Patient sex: M
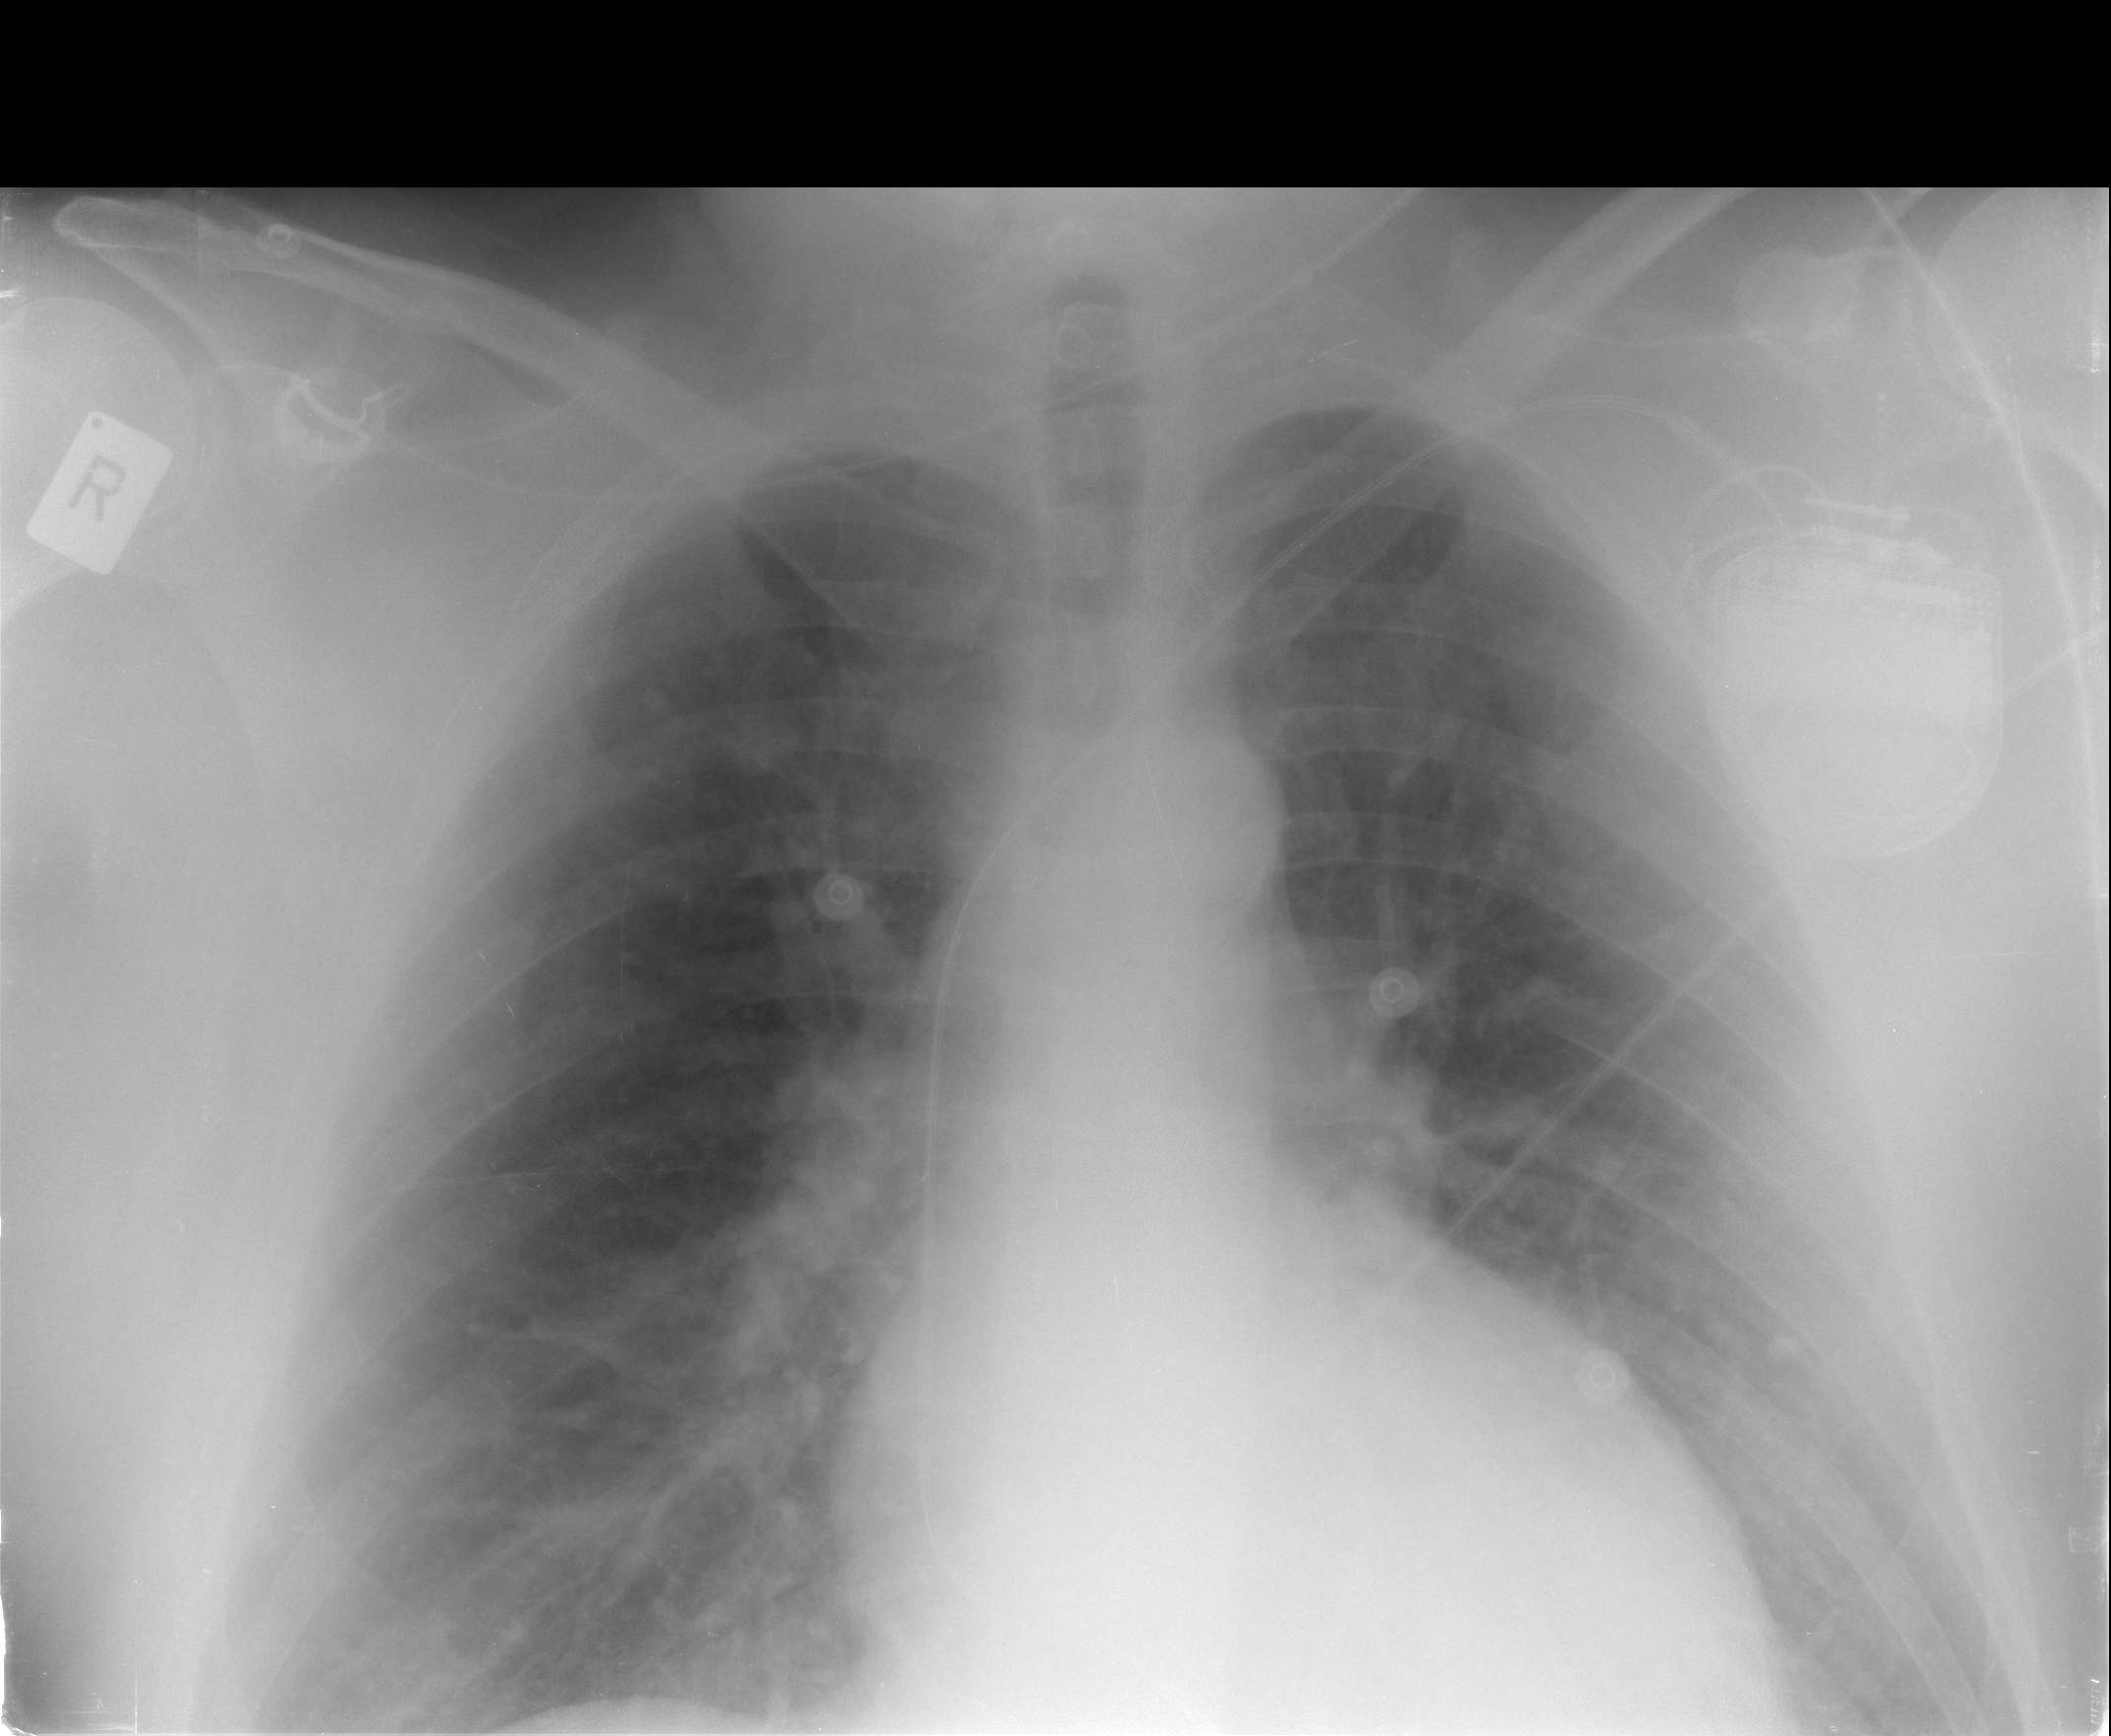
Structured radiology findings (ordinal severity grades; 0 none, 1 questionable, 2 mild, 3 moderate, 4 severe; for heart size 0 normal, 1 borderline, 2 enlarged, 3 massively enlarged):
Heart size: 2
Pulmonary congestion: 2
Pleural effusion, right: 0
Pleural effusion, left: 0
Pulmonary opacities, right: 0
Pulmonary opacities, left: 0
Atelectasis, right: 0
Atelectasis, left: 0